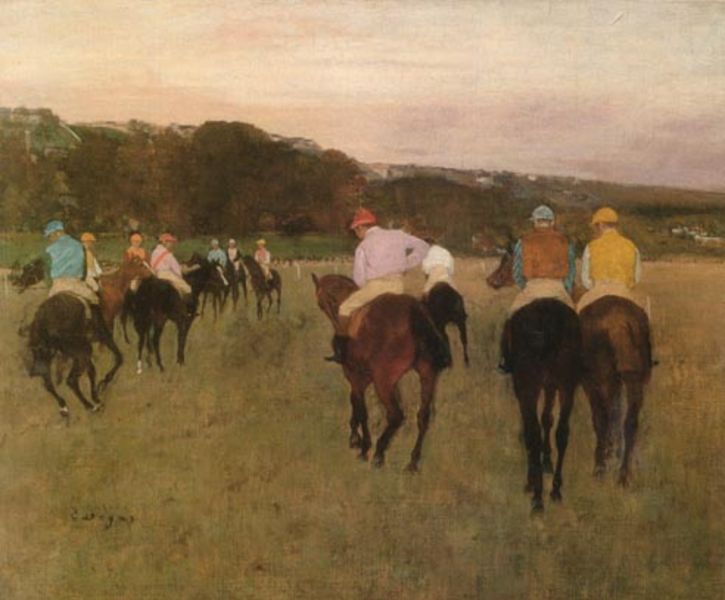
Titel: Chevaux de courses à Longchamp, Rennpferde in Longchamp
Künstler: Edgar Degas
Standort: Boston (Massachusetts)
Institution: Museum of Fine Arts
Schlagwörter: baum, berg, blau, dunkel, gemälde, himmel, mann, weiß, wolken, bäume, gelb, grün, impressionismus, landschaft, menschen, ocker, abend, braun, bunt, degas, frankreich, hut, hüte, männer, gras, haus, rasen, rose, rot, wiese, gesellschaft, malerei, kappe, kappen, mütze, mützen, bild, signatur, öl, dämmerung, feld, horizont, häuser, hügel, natur, land, england, rosa, wald, pferd, pferde, reiter, ausritt, reiten, ritt, kopfbedeckung, ort, spieler, berge, farben, gebirge, dorf, koppel, ausflug, spielen, sport, wettkampf, gestreift, weste, spiel, unterschrift, lichtung, rückseite, hinten, wolkig, jacken, rennen, helm, stiefel, jagd, von hinten, rückansicht, helme, pferderennen, rappen, westen, sportler, galopp, suche, traben, mannschaft, fuchsjagd, jockeys, polo, jockey, tunier, hüe, poloshirt, gewähre, kricket, longchamps, turnier, reiterhosen, turf, polospieler, perfe, rennpferd, begas, trikots